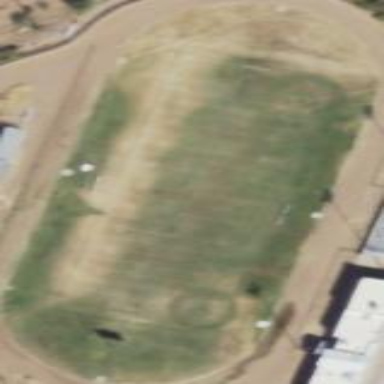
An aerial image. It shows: Grass pitch used for football or baseball.